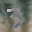
Label: 3